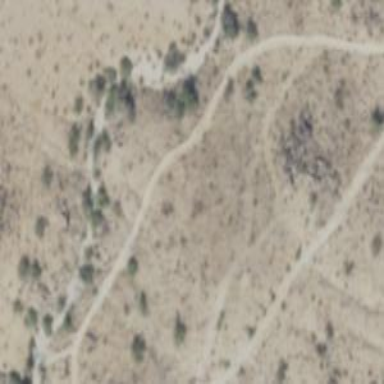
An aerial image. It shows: Hiking trail path.